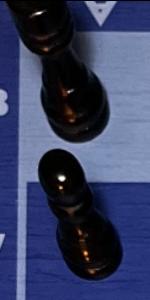
Label: Pawn_Black